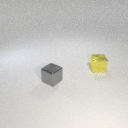
small gray metal cube in front of small yellow metal cube